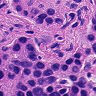
Metastatic tissue present: yes